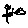
Label: flower